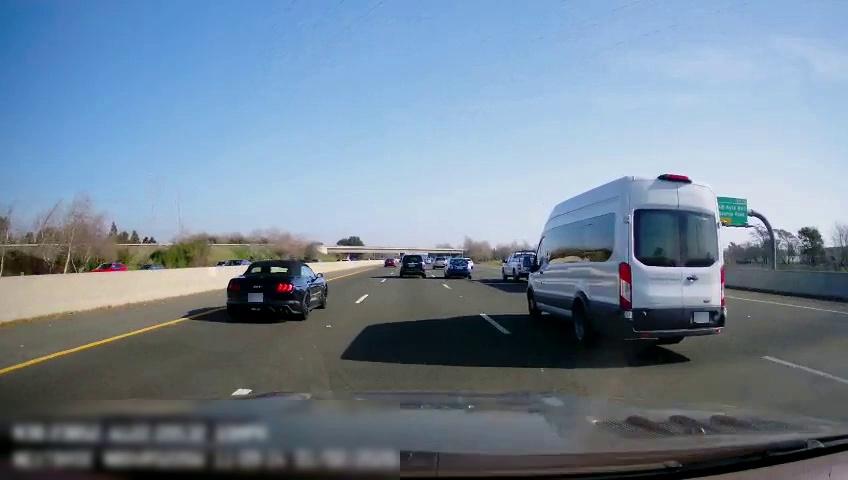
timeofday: Day
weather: Sunny
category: Drivable Space
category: Vehicles | Truck
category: Vehicles | SUV
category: Vehicles | Car
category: Vehicles | Van
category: Vehicles | SUV
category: Vehicles | Car
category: Vehicles | Car
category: Vehicles | Car
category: Vehicles | Car
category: Vehicles | Car
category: Lanes | Alternate Lane
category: Lanes | Current Lane
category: Lanes | Current Lane
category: Lanes | Alternate Lane
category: Lanes | Alternate Lane
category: Lanes | Alternate Lane
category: Traffic | Signs